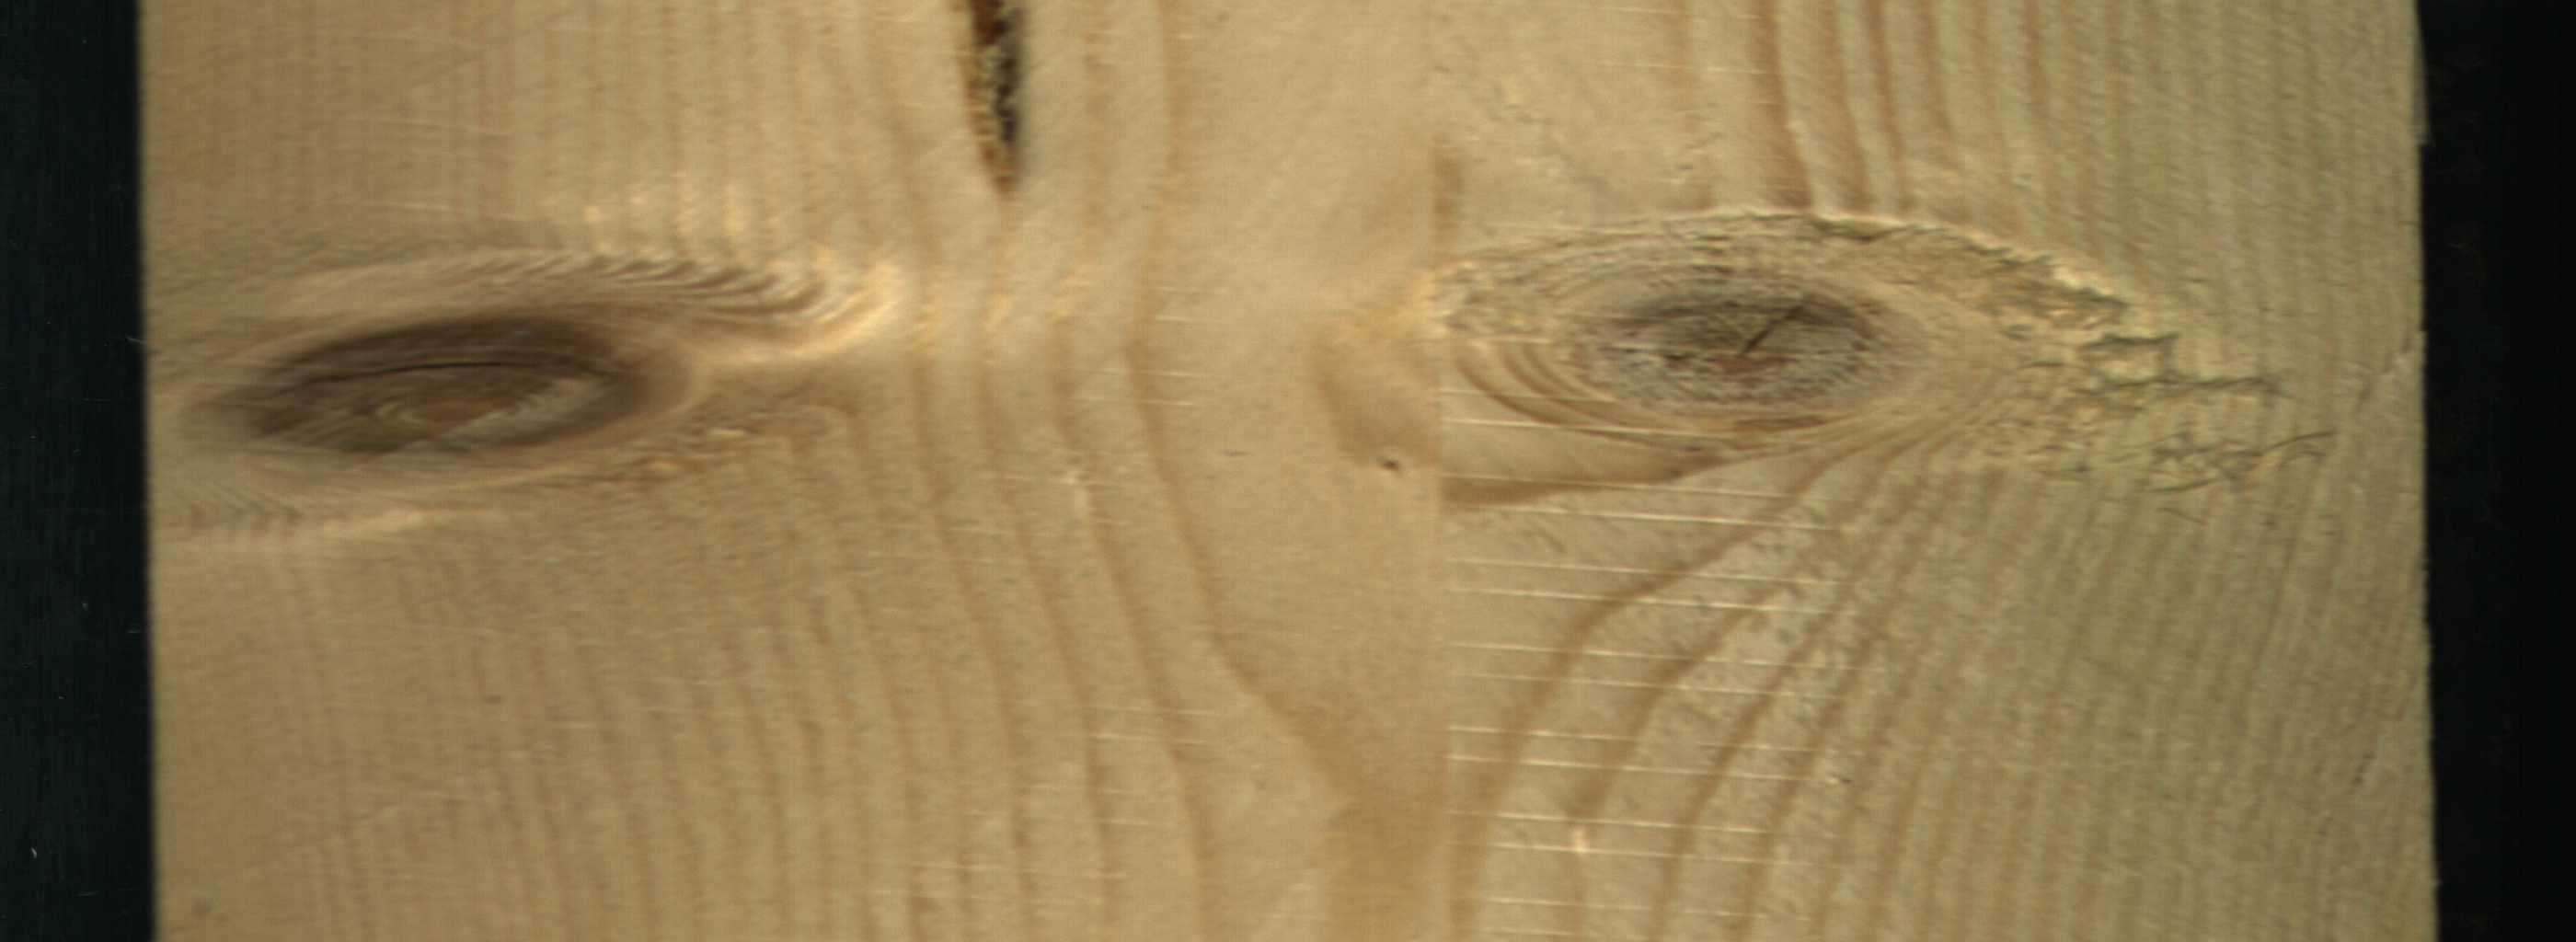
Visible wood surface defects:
resin
Dead_Knot
Live_Knot